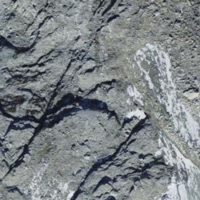
EUNIS habitat code: 49
Species observed at this site:
Oenanthe oenanthe